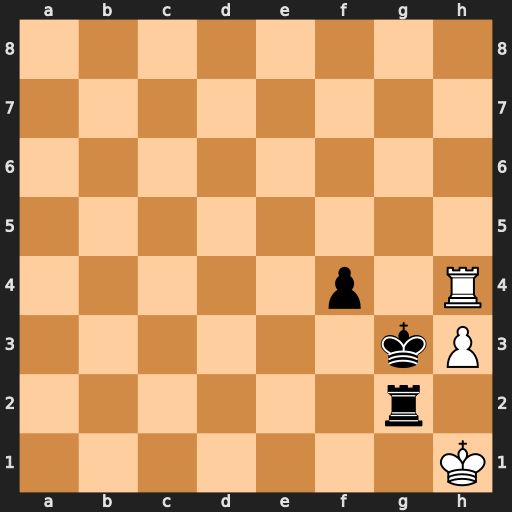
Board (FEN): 8/8/8/8/5p1R/6kP/6r1/7K
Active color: w
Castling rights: -
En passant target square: -
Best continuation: Rg4+ Kf3 Rxg2